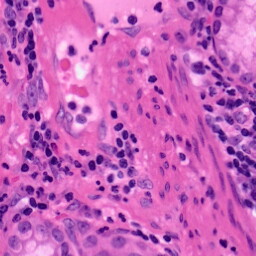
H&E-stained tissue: Pancreatic